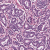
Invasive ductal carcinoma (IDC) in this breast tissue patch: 1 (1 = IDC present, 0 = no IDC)